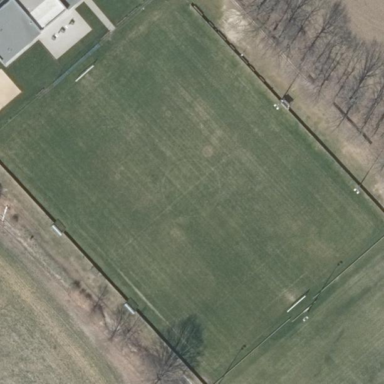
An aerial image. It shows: Soccer pitch for outdoor sports and leisure activities.